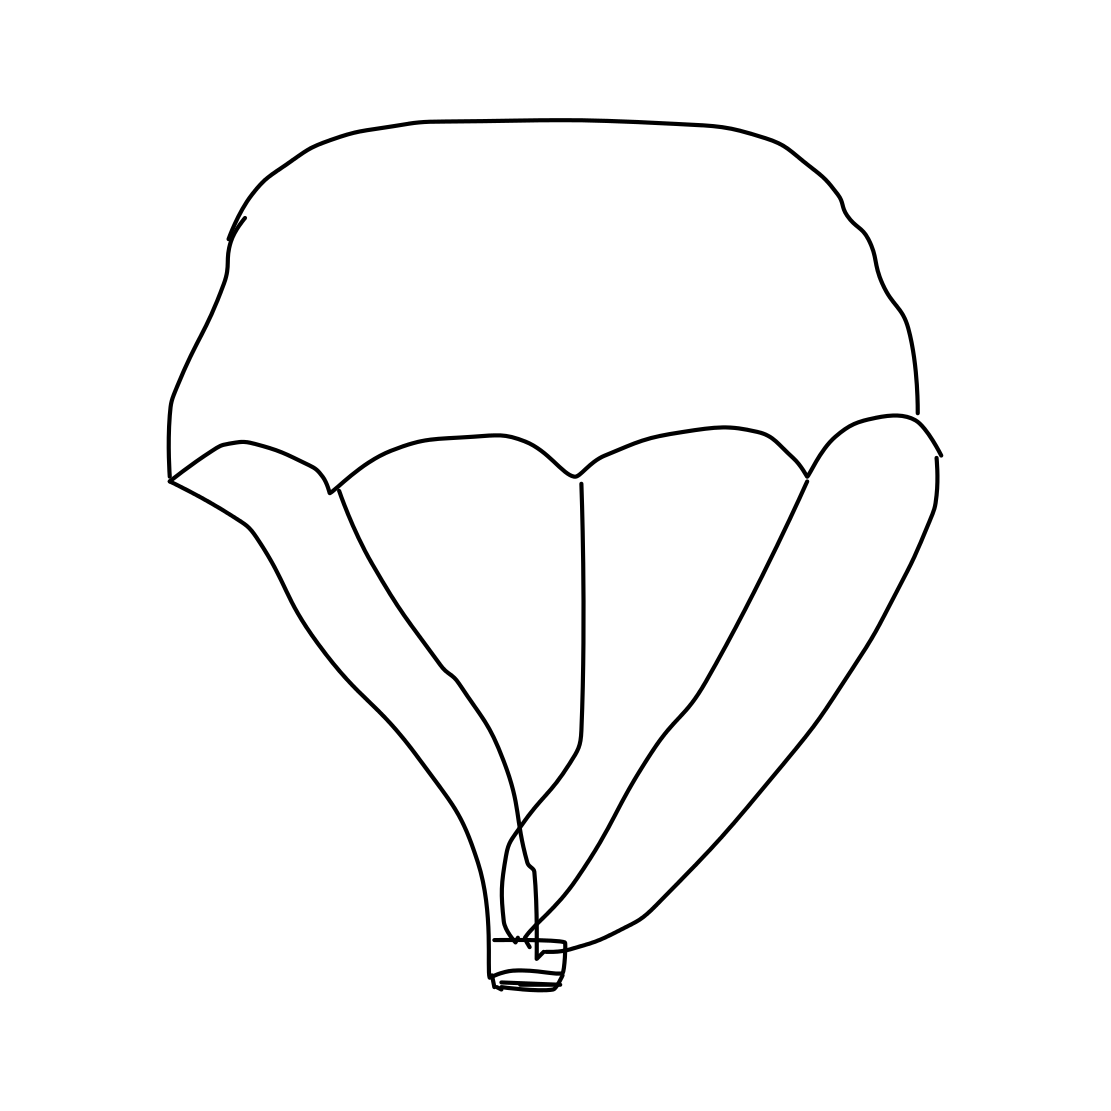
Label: parachute